Aerial crown-view tile of a tropical tree (Barro Colorado Island, Panama), acquired 20250915:
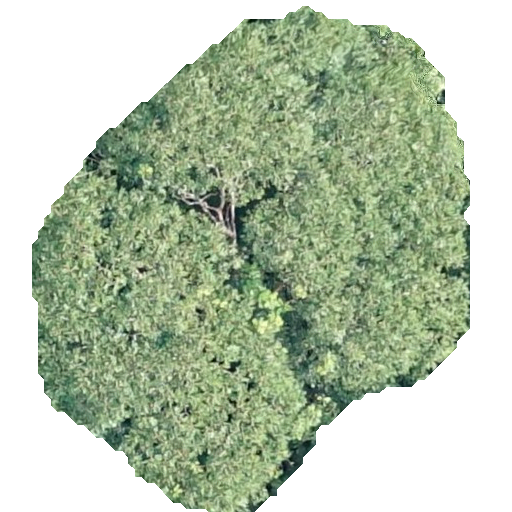
Species: Dipteryx oleifera
GBIF accepted scientific name: Dipteryx oleifera
Crown area: 226.329 m²